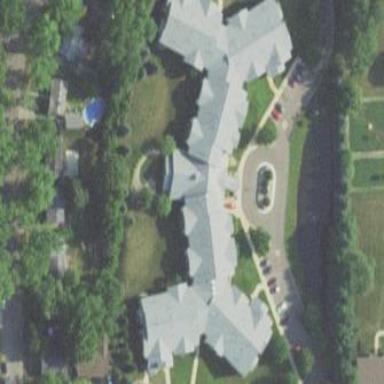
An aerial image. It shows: Image showing building with apartments.